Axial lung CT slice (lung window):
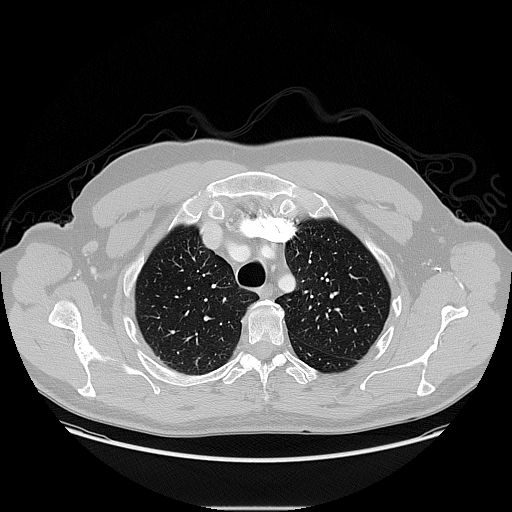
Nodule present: no